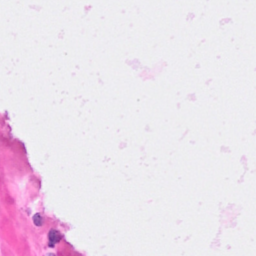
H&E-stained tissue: Breast